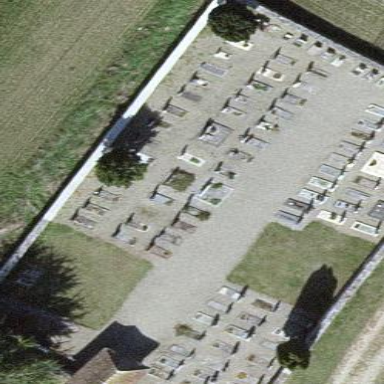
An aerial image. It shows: Cemetery.